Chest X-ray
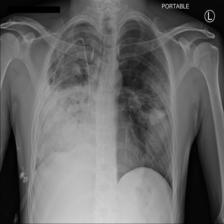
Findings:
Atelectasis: negative
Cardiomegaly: negative
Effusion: negative
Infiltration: negative
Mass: positive
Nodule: negative
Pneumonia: negative
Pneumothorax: negative
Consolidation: positive
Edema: negative
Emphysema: negative
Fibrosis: negative
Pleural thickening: negative
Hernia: negative